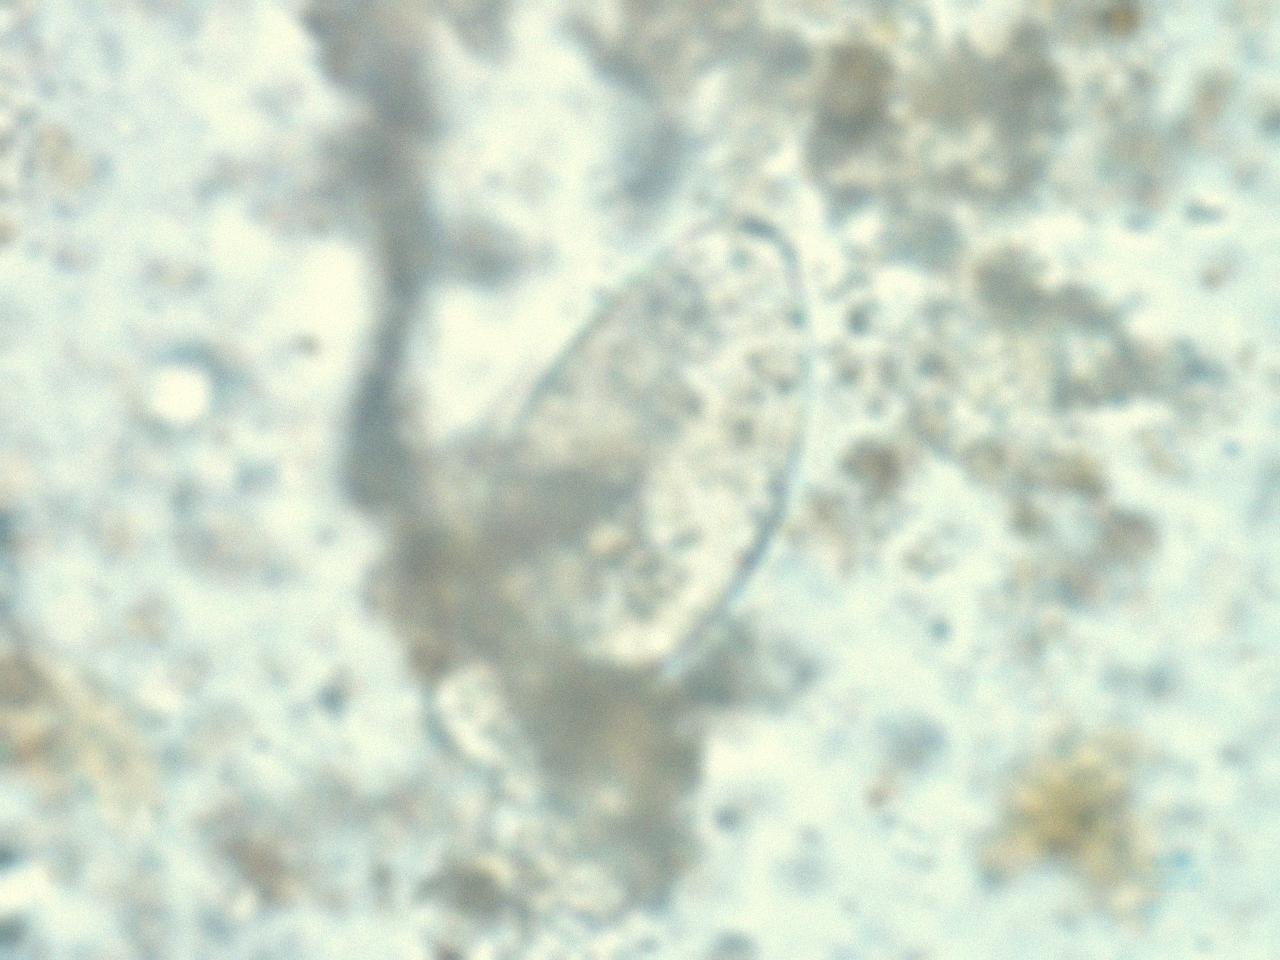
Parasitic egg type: Fasciolopsis buski